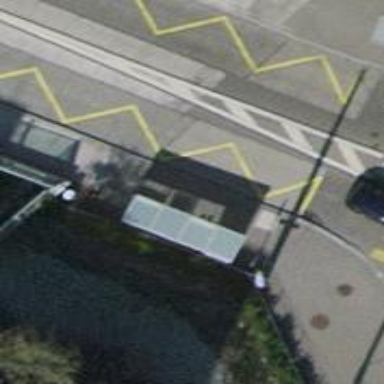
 serving as platform for public transportation."